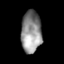
Tissue: skin
Cell type: Others
Senescence score: 0.2799
Nuclear area (px): 834
Mean DAPI intensity: 143.108